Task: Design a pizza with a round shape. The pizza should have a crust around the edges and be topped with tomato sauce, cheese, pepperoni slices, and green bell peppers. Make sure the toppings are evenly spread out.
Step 18:
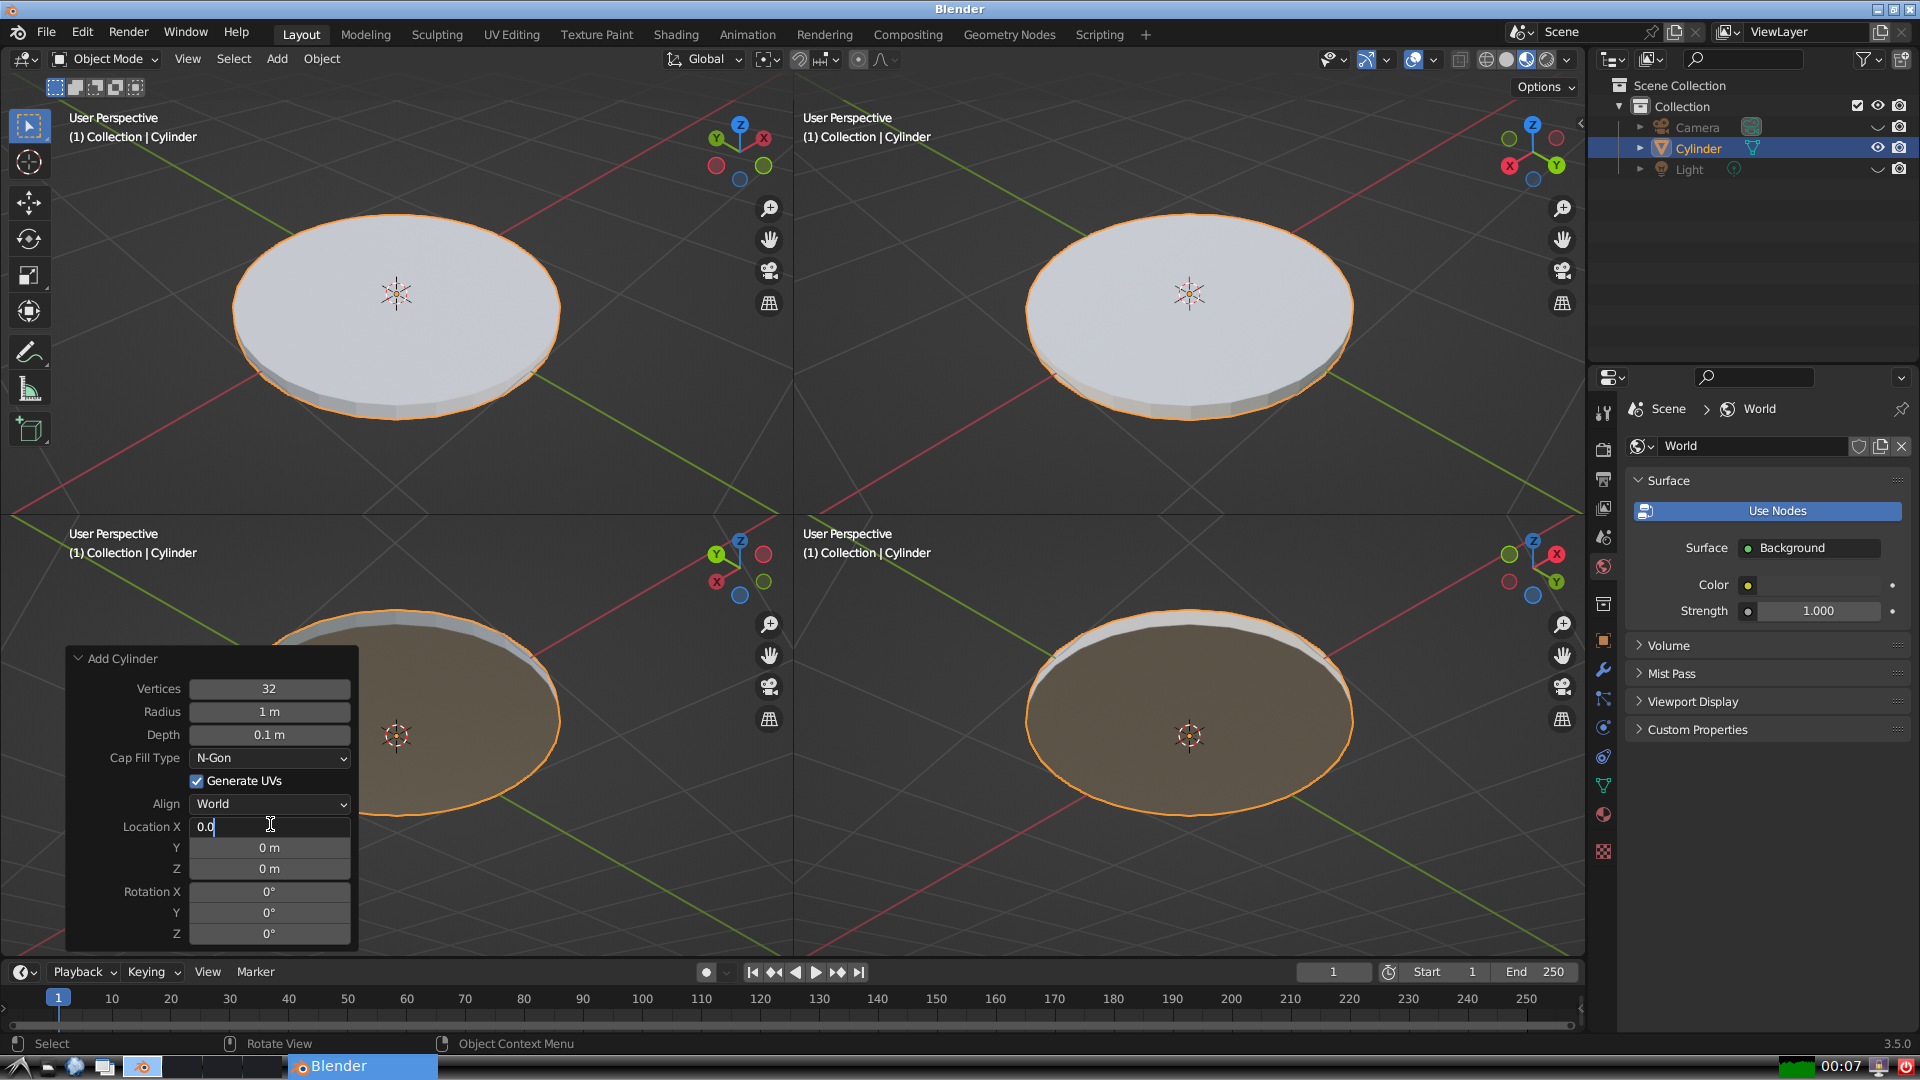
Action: {"key_press": ['Return']}